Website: macys
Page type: payment
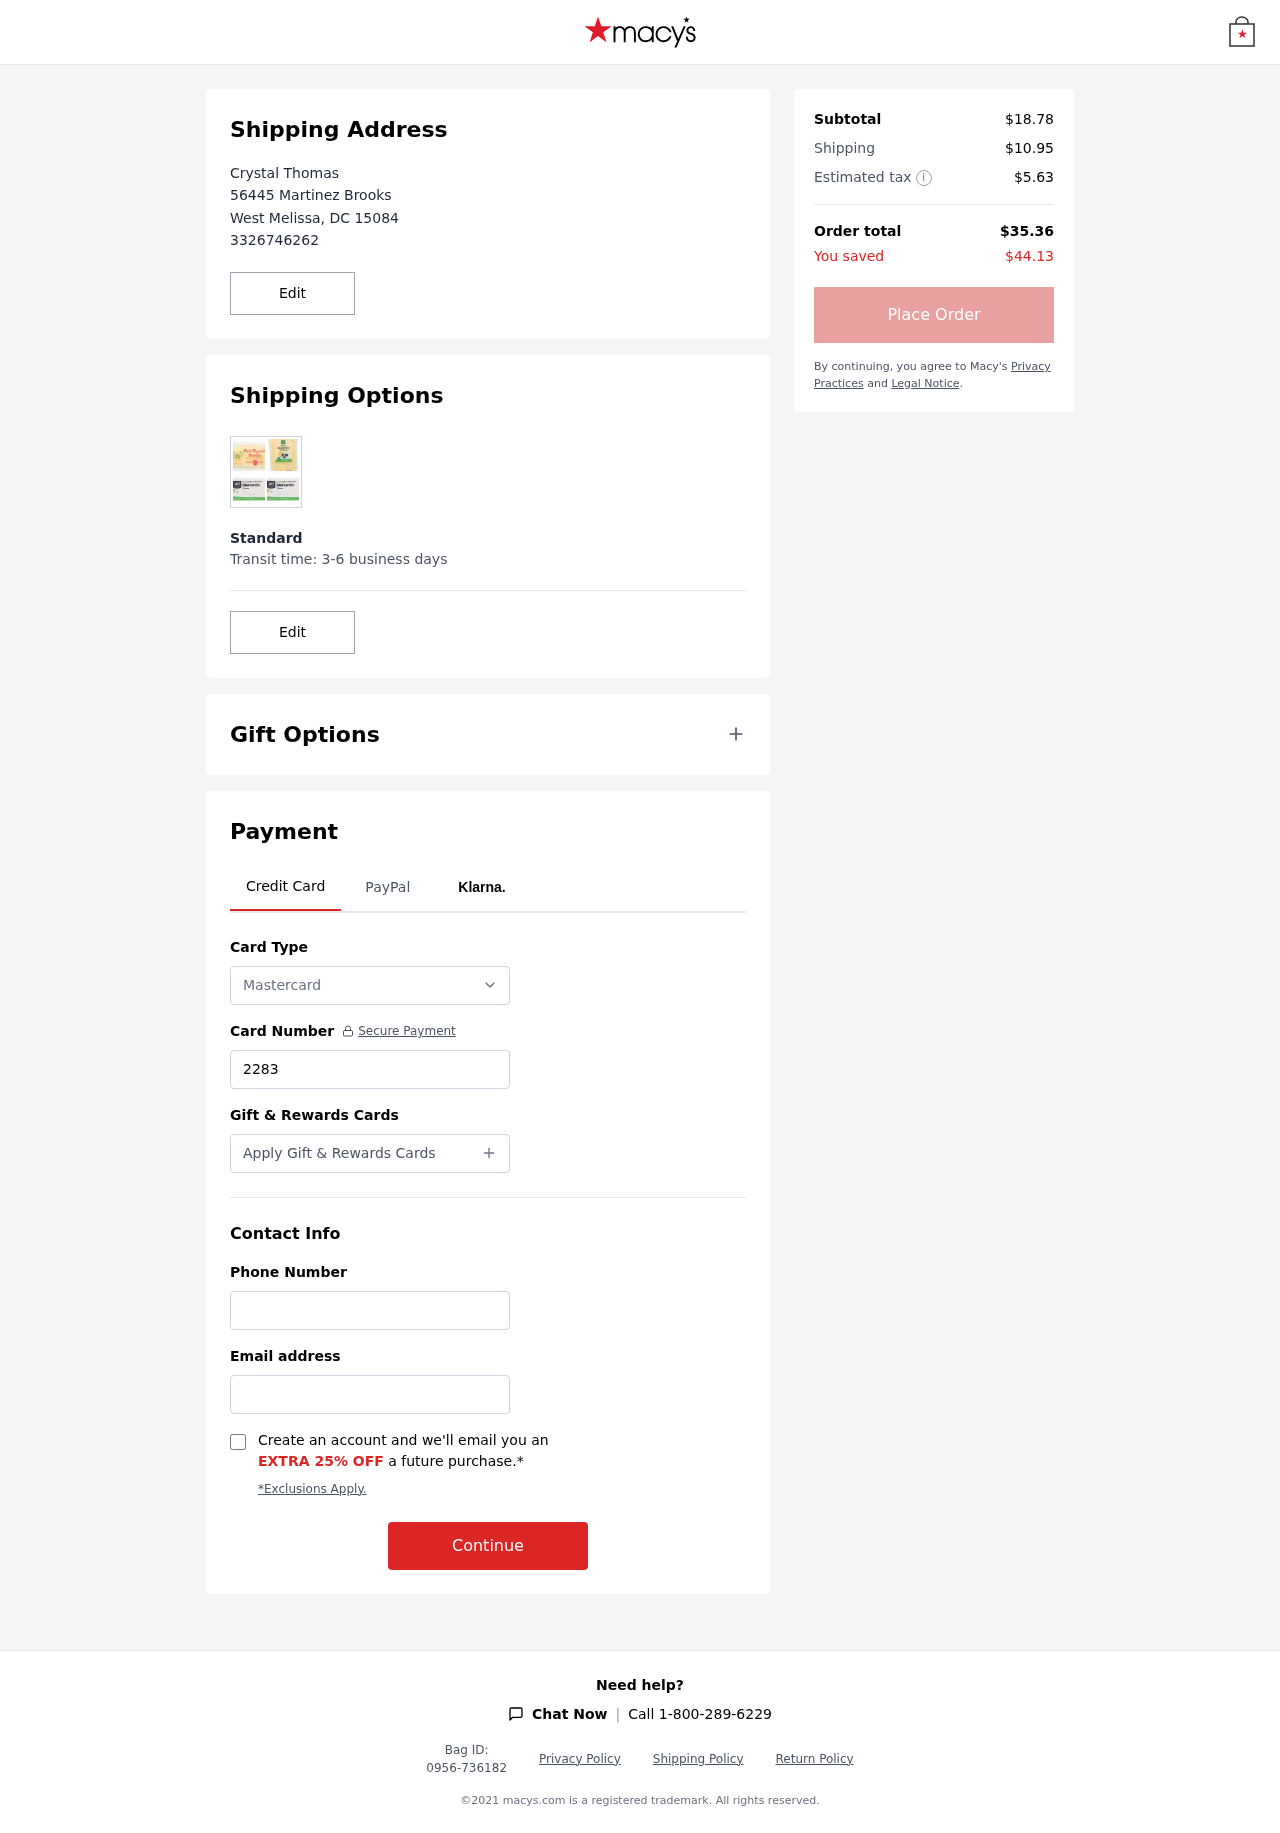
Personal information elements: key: PII_CARD_NUMBER
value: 2283 5150 1581 0204
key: PII_CARD_TYPE
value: Mastercard
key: PII_CITY
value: West Melissa
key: PII_EMAIL
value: crystal.thomas@hotmail.com
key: PII_FULLNAME
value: Crystal Thomas
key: PII_PHONE
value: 3326746262
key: PII_POSTCODE
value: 15084
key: PII_STATE_ABBR
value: DC
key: PII_STREET
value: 56445 Martinez Brooks
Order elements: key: ORDER_SUBTOTAL
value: $18.78
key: ORDER_SHIPPING_COST
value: $10.95
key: ORDER_TAX
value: $5.63
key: ORDER_TOTAL
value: $35.36
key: ORDER_SAVINGS
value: $44.13